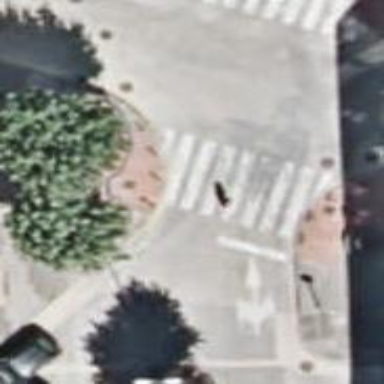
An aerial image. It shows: Uncontrolled crossing on the road.